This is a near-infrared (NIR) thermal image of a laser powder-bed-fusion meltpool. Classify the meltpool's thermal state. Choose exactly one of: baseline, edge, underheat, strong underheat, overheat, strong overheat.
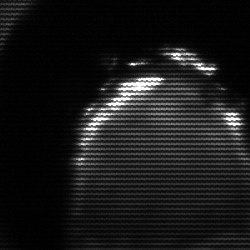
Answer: edge